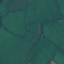
Label: Pasture